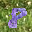
Label: 8